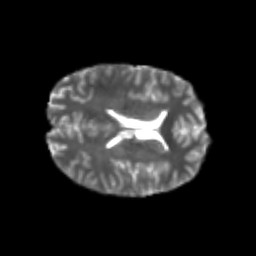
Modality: T2w
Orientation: axial
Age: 23
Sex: male
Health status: healthy
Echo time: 0.074 s